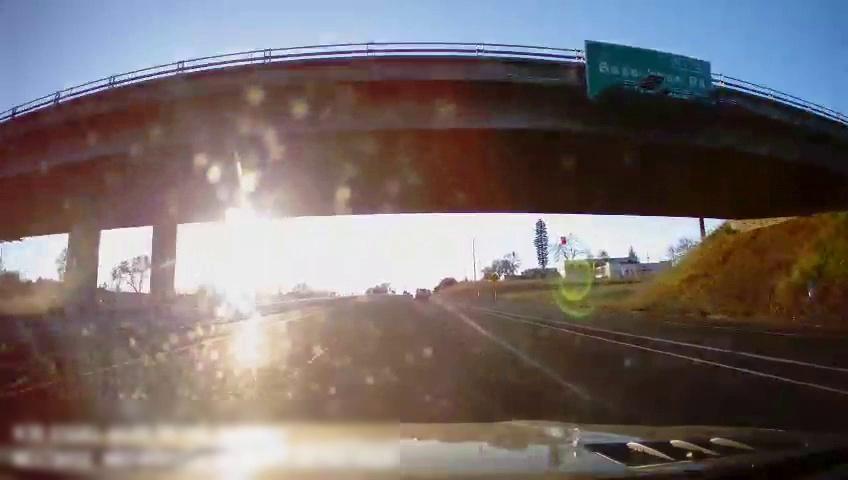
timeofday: Day
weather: Sunny
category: Drivable Space
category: Vehicles | SUV
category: Lanes | Current Lane
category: Lanes | Current Lane
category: Lanes | Alternate Lane
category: Lanes | Alternate Lane
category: Lanes | Alternate Lane
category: Lanes | Alternate Lane
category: Traffic | Signs